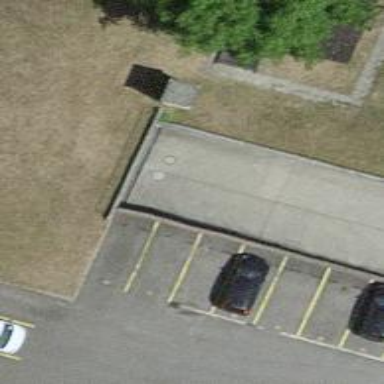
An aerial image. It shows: Parking entrance.